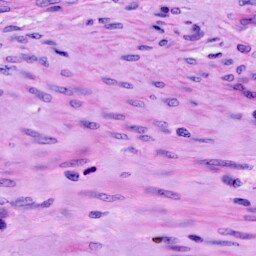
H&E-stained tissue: Cervix